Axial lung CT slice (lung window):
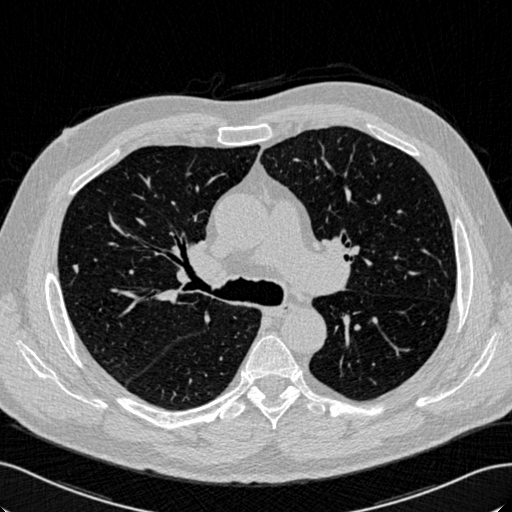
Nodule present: yes
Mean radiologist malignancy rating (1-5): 3